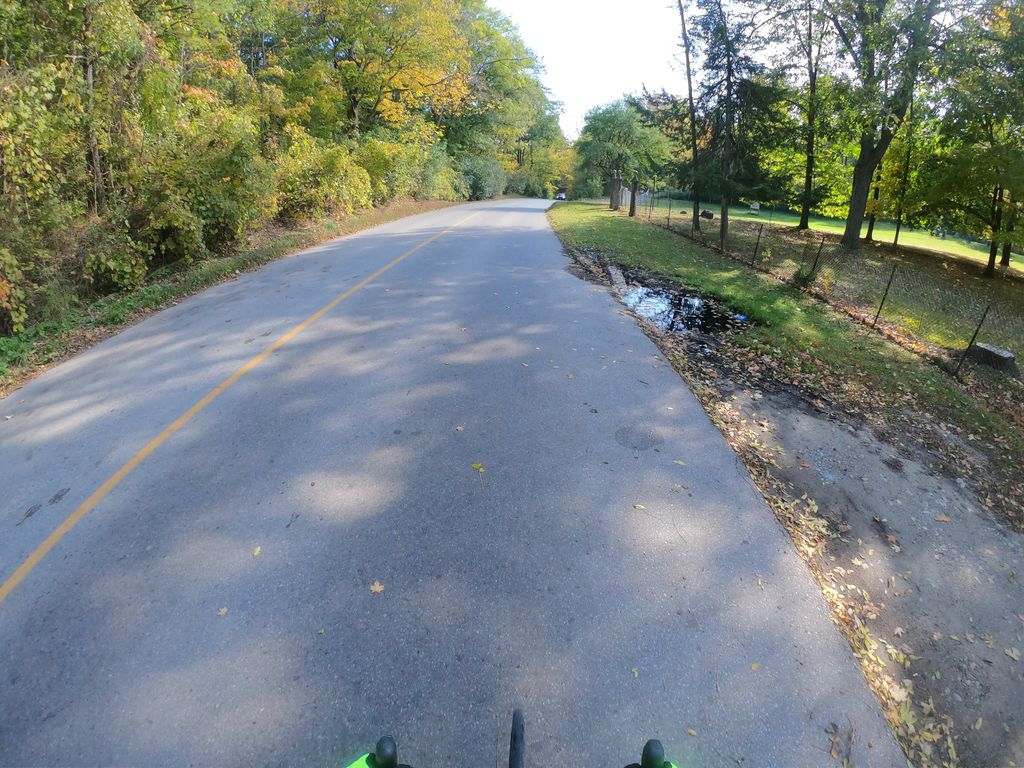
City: kitchener-waterloo